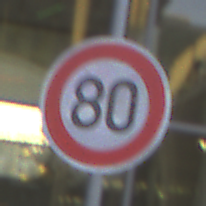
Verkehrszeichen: Geschwindigkeit80
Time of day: SunriseSunset
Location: Outdoor (Urban)
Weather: PartlyCloudy
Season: NotSpecified
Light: Natural